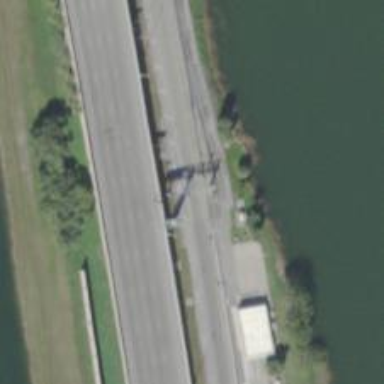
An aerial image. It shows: Toll gantry on the road.